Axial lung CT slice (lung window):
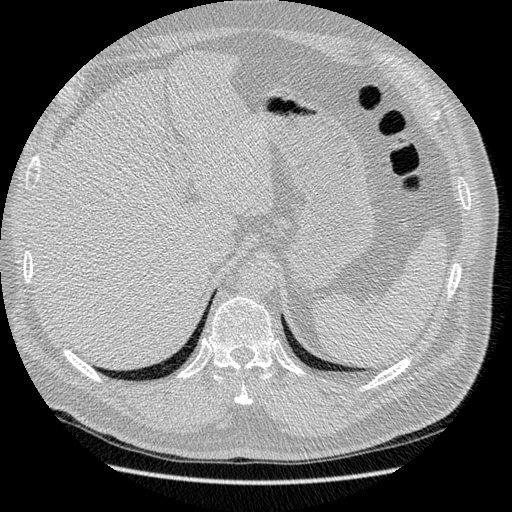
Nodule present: no